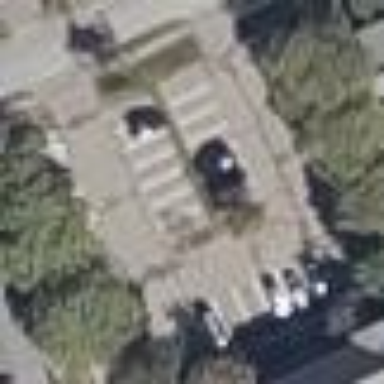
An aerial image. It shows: Parking area.